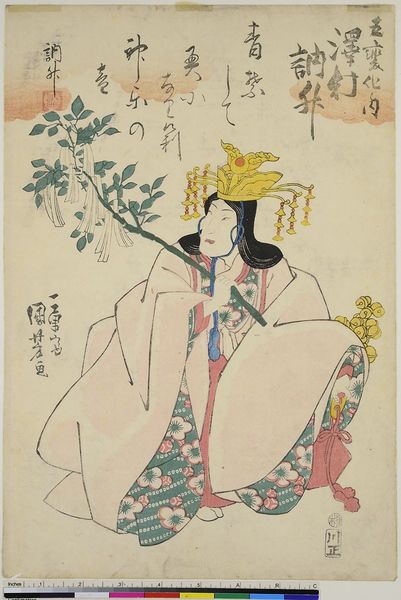
Titel: Der Schauspieler Sawamura Tossho I in dem Stück Gohenge
Künstler: Utagawa Kuniyoshi
Standort: Hamburg
Institution: Museum für Kunst und Gewerbe Hamburg
Schlagwörter: blätter, hand, mann, umhang, sitzen, blume, blumen, frisur, haar, hut, kleid, schmuck, mensch, porträt, gewand, mantel, pflanze, holzschnitt, japan, schrift, kaiser, kissen, japanisch, schriftzeichen, zweig, geisha, druckgraphik, druckgrafik, china, zeit, schauspieler, kopfschmuck, farbholzschnitt, glocken, schauspielerin, kalligraphie, kimono, kabuki, edo, juwelen, reproduktionen, druckerzeugnisse, florale ornamente, nzweig, handblätter, holsschnitt